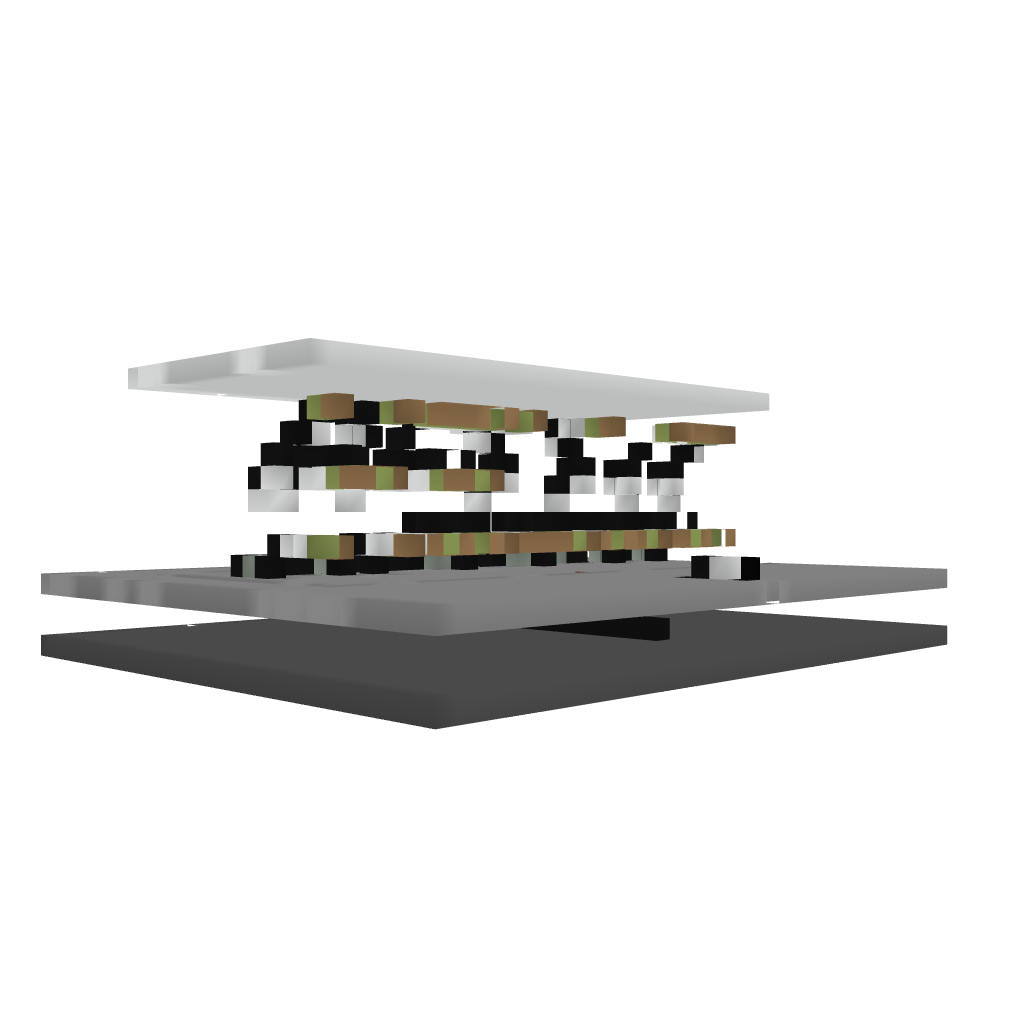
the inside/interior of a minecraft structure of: HELLO Sign